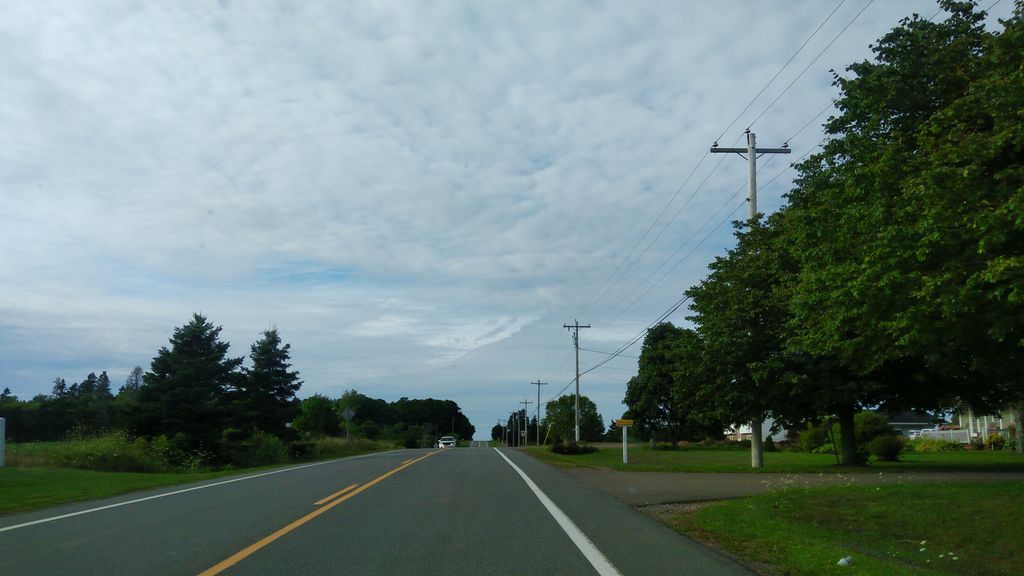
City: charlottetown